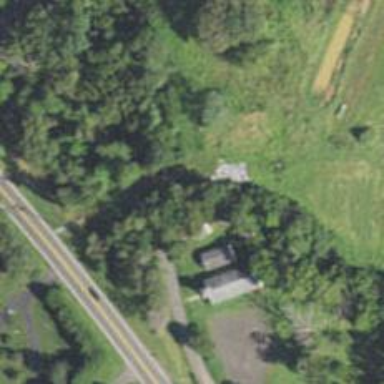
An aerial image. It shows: Driveway.